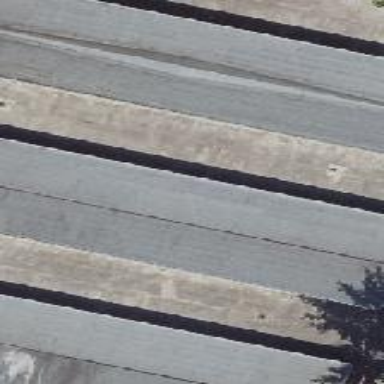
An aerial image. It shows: Garages with gabled roofs.